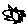
Label: sun